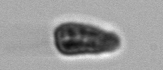
Label: Pseudochattonella_farcimen